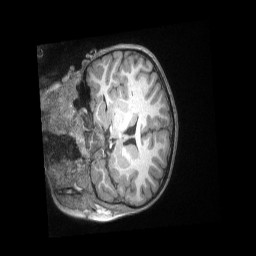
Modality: T1w
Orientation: coronal
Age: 9
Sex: male
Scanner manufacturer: siemens
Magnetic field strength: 3 T
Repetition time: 2.53 s
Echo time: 0.00174 s